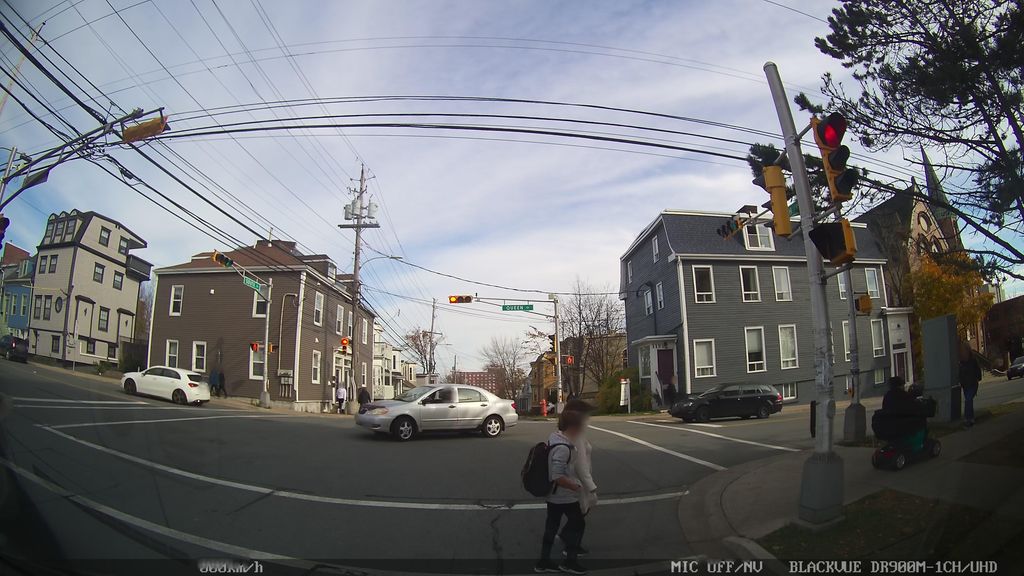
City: halifax